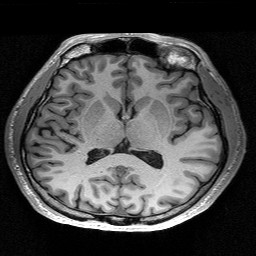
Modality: T1w
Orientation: coronal
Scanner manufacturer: siemens
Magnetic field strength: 3 T
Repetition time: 2.53 s
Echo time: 0.00267 s